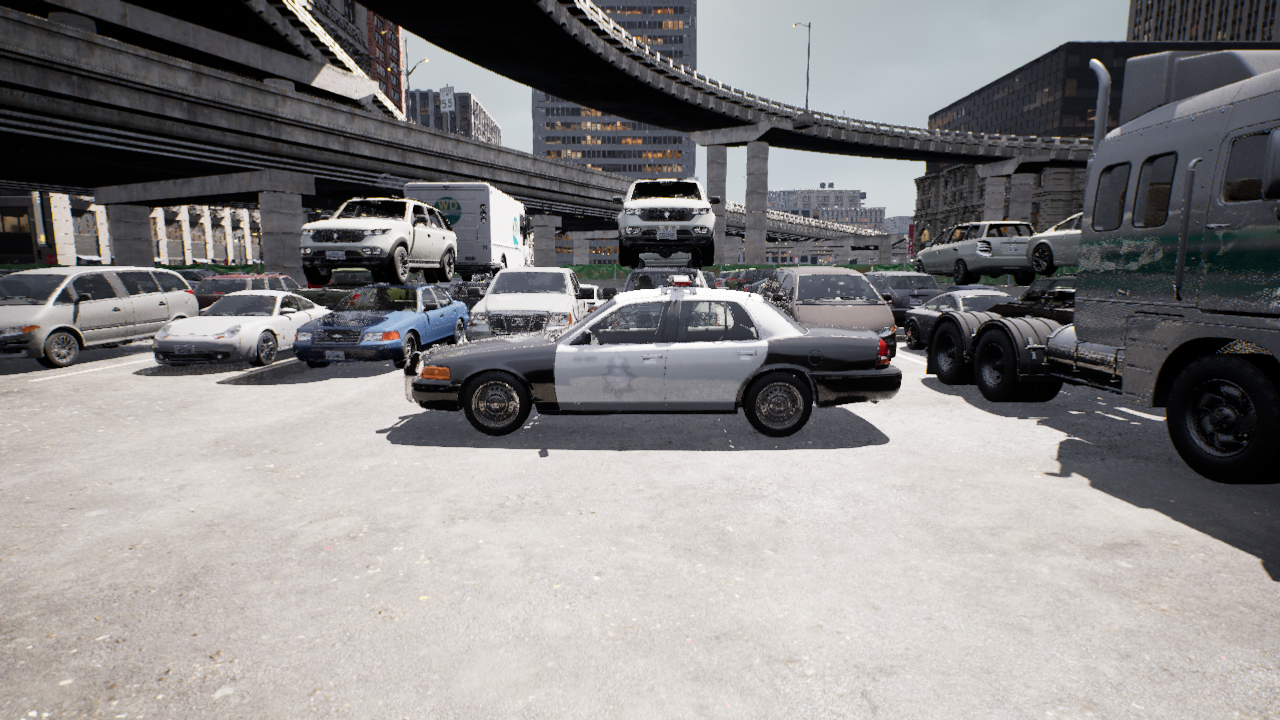
Venue: arterial
Lighting: clear day
Vehicle rig: sedan